Aerial crown-view tile of a tropical tree (Barro Colorado Island, Panama), acquired 20250217:
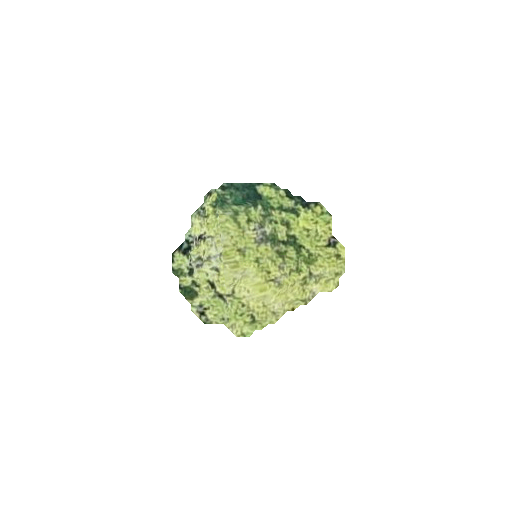
Species: Alseis blackiana
GBIF accepted scientific name: Alseis blackiana
Crown area: 27.564 m²